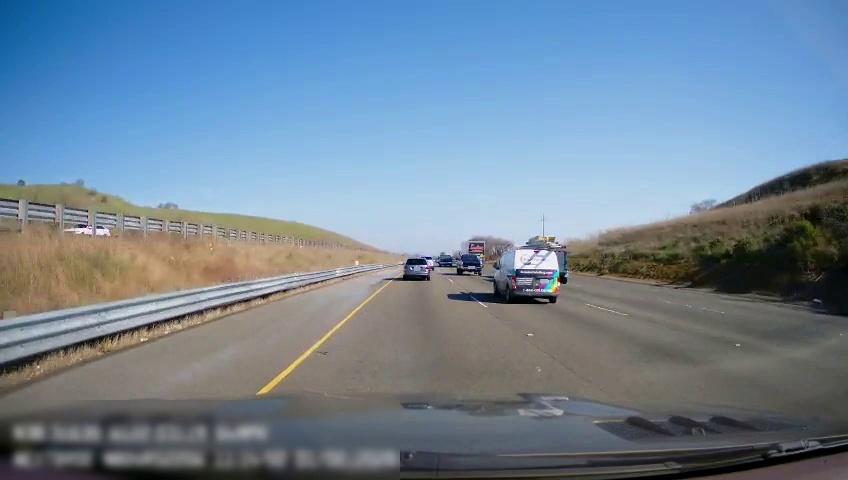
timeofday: Day
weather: Sunny
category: Drivable Space
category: Vehicles | Car
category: Vehicles | Truck
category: Vehicles | Truck
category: Vehicles | SUV
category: Vehicles | Truck
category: Vehicles | Other LV
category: Vehicles | Van
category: Vehicles | SUV
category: Lanes | Current Lane
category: Lanes | Current Lane
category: Lanes | Alternate Lane
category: Lanes | Alternate Lane